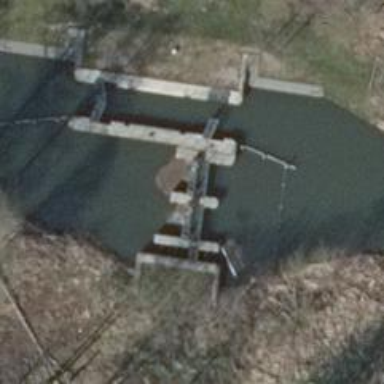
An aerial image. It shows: Weir along the waterway.